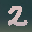
Label: 2